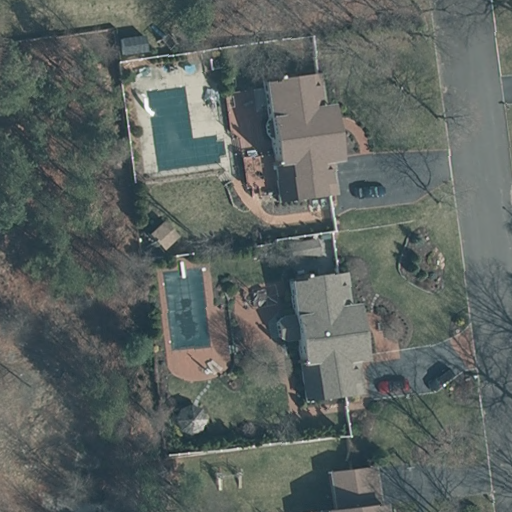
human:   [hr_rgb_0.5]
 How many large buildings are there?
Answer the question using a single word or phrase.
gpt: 0

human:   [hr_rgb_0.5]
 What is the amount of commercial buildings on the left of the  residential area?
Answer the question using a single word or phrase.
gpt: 0

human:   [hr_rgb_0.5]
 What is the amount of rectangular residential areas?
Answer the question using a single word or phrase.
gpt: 1

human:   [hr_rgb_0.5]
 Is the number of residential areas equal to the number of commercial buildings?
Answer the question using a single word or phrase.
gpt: no

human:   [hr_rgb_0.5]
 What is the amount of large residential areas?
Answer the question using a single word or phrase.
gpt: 1

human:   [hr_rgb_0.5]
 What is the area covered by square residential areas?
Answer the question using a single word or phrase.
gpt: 0m2

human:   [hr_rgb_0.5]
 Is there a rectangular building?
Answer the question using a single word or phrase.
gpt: no

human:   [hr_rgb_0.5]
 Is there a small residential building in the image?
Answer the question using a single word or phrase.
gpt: no

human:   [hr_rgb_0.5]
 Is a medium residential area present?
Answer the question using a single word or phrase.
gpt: no

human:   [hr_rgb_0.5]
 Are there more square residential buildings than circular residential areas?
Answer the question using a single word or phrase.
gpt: no

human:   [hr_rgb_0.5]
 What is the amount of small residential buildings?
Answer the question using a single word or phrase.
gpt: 0

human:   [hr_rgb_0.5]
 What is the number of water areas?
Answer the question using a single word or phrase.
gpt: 0

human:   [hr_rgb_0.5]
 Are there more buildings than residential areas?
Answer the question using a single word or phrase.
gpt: yes

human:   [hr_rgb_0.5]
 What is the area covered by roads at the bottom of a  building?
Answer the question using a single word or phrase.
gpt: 0m2

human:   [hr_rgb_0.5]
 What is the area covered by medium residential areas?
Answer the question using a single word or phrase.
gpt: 0m2

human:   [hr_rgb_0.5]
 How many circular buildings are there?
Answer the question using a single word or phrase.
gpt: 0

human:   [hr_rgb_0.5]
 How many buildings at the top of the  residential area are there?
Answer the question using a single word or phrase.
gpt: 1

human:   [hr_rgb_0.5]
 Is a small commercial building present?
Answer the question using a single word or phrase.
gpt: no

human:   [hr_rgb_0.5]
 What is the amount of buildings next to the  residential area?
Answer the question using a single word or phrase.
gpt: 3

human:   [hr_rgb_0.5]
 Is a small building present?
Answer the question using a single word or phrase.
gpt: no

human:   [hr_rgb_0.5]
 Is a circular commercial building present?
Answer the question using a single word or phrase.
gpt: no

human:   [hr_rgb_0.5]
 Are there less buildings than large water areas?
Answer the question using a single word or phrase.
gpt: no

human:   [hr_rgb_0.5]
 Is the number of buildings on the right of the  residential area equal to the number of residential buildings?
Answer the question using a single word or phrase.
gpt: yes

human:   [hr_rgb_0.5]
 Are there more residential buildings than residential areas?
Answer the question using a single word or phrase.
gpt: yes

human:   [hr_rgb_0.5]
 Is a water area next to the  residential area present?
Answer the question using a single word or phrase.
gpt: no

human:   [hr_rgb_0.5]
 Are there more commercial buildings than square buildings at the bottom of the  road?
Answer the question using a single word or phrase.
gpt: no

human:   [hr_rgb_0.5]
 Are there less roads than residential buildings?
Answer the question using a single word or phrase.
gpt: yes

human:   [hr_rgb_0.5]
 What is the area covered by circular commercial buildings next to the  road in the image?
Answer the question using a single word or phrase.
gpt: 0m2

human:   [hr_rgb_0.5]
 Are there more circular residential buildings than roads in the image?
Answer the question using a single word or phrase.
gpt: no

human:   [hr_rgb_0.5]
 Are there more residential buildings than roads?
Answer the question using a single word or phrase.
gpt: yes

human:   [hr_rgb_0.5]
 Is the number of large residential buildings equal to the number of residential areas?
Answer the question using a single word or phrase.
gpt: no

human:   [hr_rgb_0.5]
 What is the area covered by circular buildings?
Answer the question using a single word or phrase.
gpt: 0m2

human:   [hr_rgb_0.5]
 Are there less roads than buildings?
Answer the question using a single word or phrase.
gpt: yes

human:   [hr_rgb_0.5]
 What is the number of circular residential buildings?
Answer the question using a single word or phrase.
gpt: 0

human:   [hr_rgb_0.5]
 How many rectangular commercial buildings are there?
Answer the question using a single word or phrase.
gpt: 0

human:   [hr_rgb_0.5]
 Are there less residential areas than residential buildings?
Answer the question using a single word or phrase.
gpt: yes